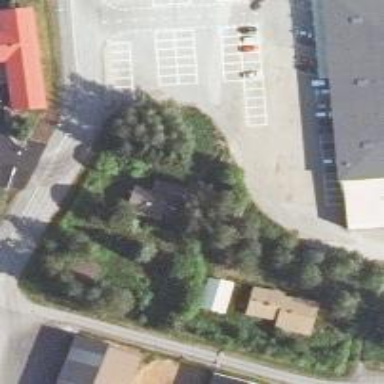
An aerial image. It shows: Parking area.